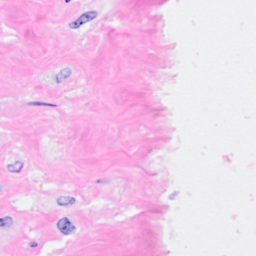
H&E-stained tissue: Breast